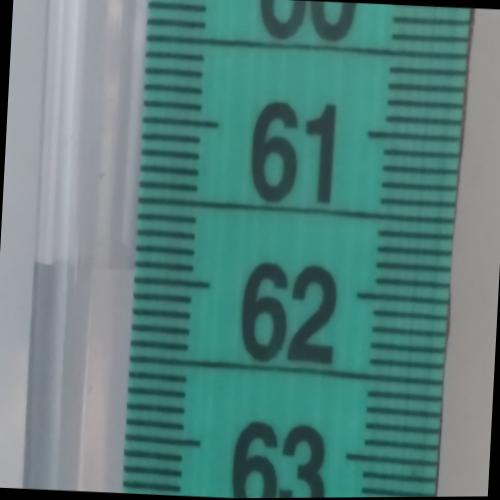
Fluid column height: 61.9 cm